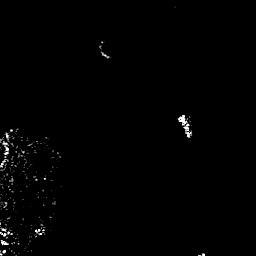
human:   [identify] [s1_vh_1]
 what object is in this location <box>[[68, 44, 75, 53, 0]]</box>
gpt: <ref>1 small ship at the right</ref>